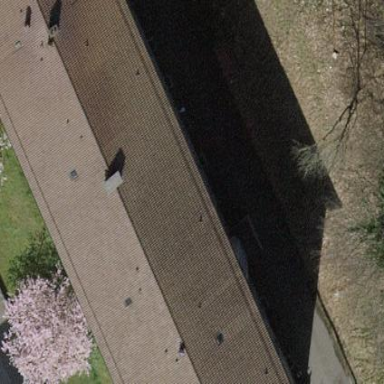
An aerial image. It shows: Hipped-roof building with apartments.